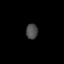
Tissue: skin
Cell type: Others
Senescence score: 0.2559
Nuclear area (px): 178
Mean DAPI intensity: 74.809